Current action and preconditions to check: trajectory_clear

Your task: For each precondition in the list above, predict whether it will hold at this action.

Consider the current scene as observed from the mobile robot's camera, and analyze the predicted future states of all dynamic agents (e.g., people, animals, vehicles, or any moving entities) within the NEXT SECOND.

IMPORTANT: Only answer "very likely" if you are absolutely certain—based on strong, clear evidence—that a dynamic agent will violate the precondition in the predicted future state. Do NOT answer "very likely" for unlikely, ambiguous, or low-probability risks.

Ask yourself for each precondition: Is there a high probability, with clear and convincing evidence, that the predicted future states of any dynamic agent will interfere with the predicted future state of the currently executing action within the NEXT SECOND, causing that precondition to fail?

Assess the risk level based on these predictions. Use "likely" or "very likely" if motions create a clear risk of interference.

Use "neutral" or "improbable" if agents are nearby but their predicted paths are clearly diverging or non-conflicting.

Failure Risk Categories: "very improbable", "improbable", "neutral", "likely", "very likely"

Answer Format: Output ONLY the probability_of_failure value from these categories: "very improbable", "improbable", "neutral", "likely", "very likely"

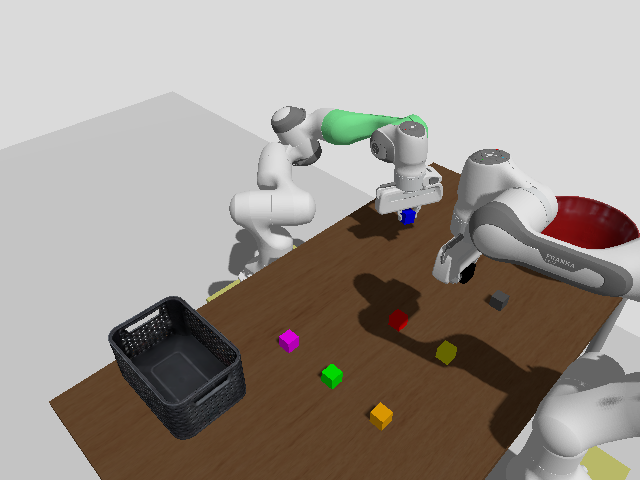

Answer: very improbable